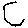
Label: hexagon